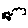
Label: cloud